Interaction volume radius: 5 \u00c5
Interaction volume height: 10 \u00c5
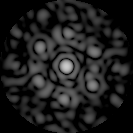
Disorder parameter: 0.7576